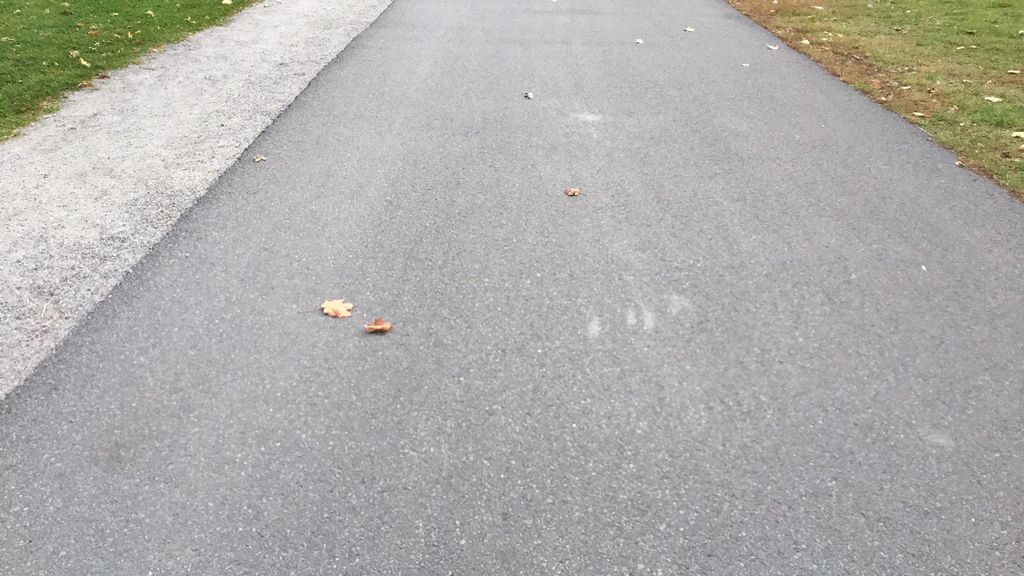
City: montreal